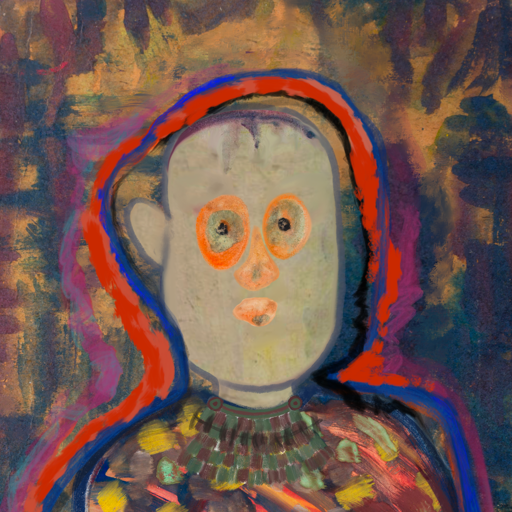
Background: InTheSun, Head And Neck Front: Hill_Girl, Face Front: Childish, Bust: Mother_And_Son_Mother, Hair Front: Experience, Head Accessory: Blank, Second Necklace: After_Raid, Necklace: In_The_Sun, Baby: Blank